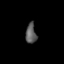
Tissue: lung
Cell type: Myeloid cells
Senescence score: 0.1749
Nuclear area (px): 213
Mean DAPI intensity: 89.765